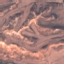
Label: HerbaceousVegetation